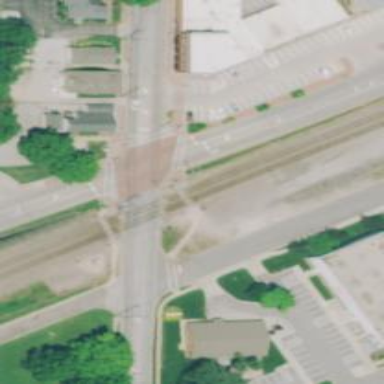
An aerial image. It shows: Railway level crossing.